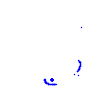
Particle: proton